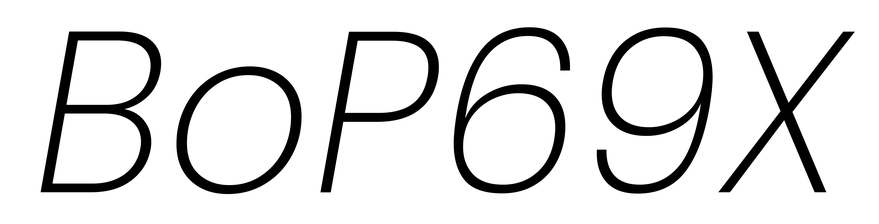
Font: Poppins-ExtraLightItalic